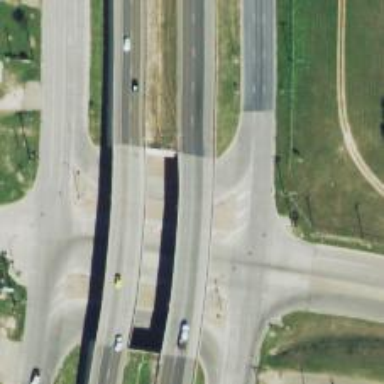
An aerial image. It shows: Secondary link road with turnaround junction.